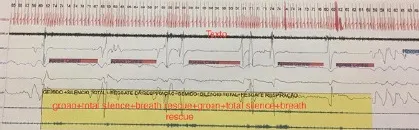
Second Catathrenia outbreak of night-polysomnographic pattern.
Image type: electrography (ekg)